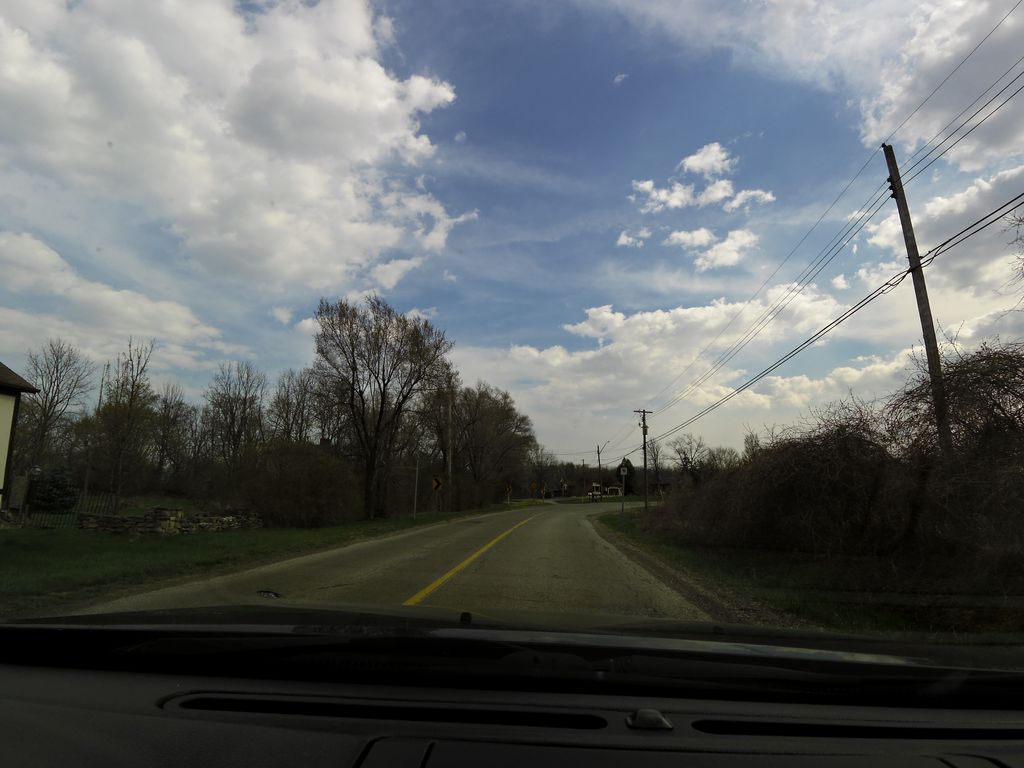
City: hamilton